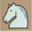
Piece: wN